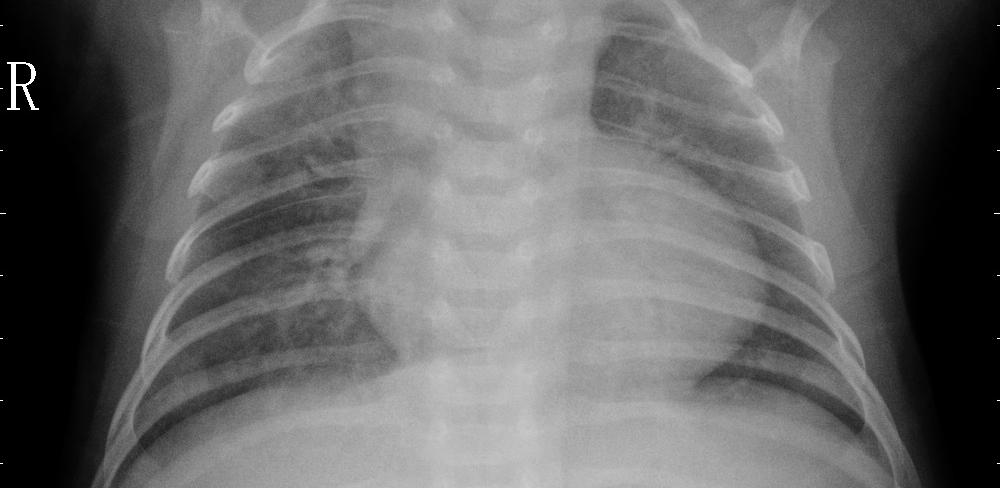
Diagnosis: PNEUMONIA